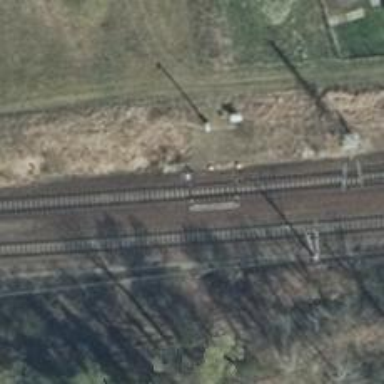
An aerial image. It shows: Railway switch.